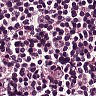
Metastatic tissue present: yes